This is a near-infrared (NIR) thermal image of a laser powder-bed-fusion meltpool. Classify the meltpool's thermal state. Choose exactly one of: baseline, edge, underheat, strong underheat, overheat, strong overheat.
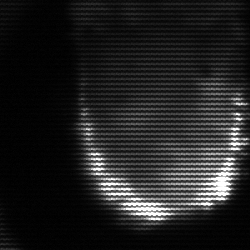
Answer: baseline